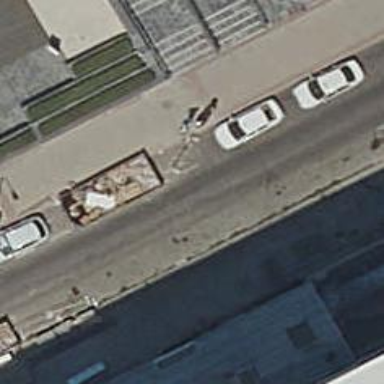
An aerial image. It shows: Taxi stand.